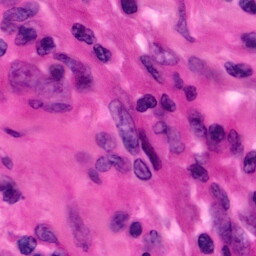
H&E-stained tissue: Pancreatic